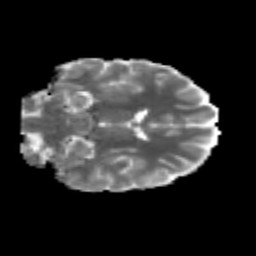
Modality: MD
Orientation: coronal
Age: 21
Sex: male
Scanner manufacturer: siemens
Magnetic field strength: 3 T
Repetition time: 3.5 s
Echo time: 0.125 s